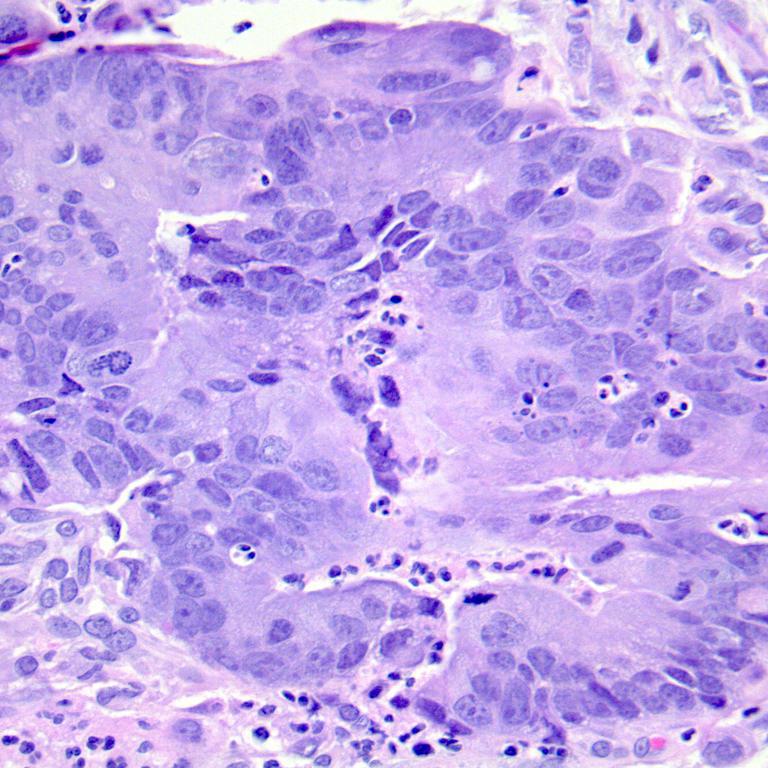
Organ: colon
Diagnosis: adenocarcinomas